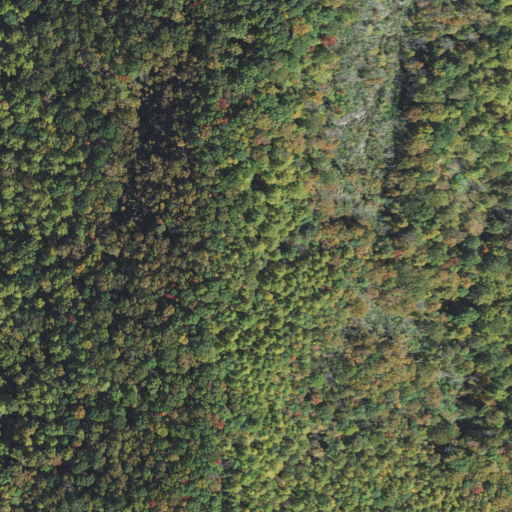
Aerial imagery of mountain in North Carolina named Craig Mountain containing deciduous forest and grassland